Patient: sex M, age 61
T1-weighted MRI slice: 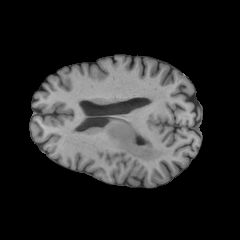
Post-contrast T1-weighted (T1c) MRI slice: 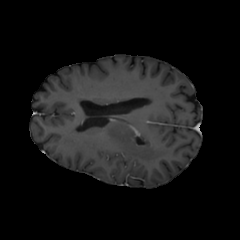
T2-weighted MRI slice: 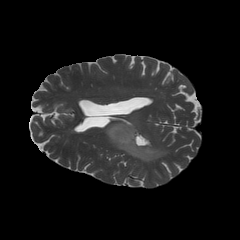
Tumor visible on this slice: yes
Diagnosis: Astrocytoma, IDH-wildtype
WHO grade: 3